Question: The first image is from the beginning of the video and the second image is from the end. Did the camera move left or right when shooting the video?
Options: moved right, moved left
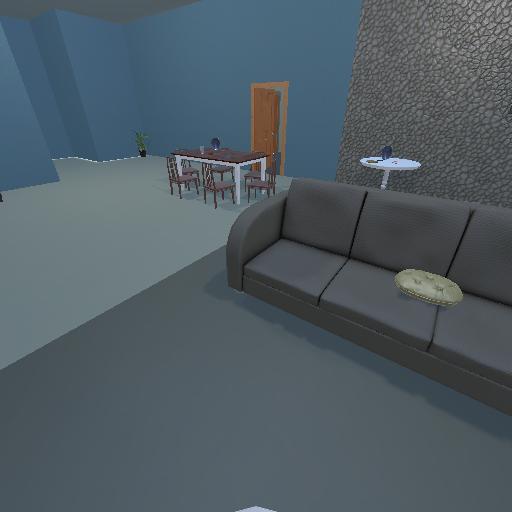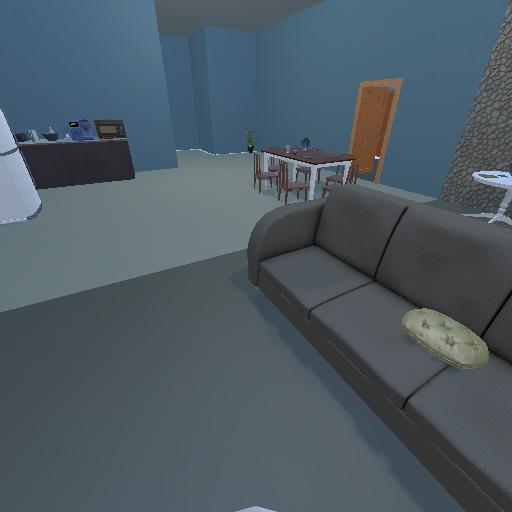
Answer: moved right